Question: I have a curiosity about the facebook site. Why is wireframe used on the loading screen (loader view) to each post? Is there any reason for this? Have any relation with <URL> proposed by Brad Frost?
See the wireframe image for a facebook post:

This behavior has in several applications and libs (eg.: <URL>.
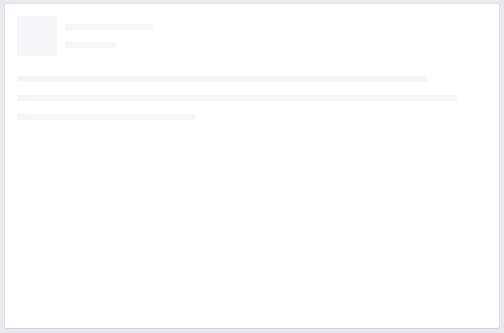
Answer: "... By giving some indication of what is going on and giving visual stimulus the user feels immediately more comfortable and less likely to leave. This is exactly like putting a progress bar on a long action. Apart from the fact it's some fancy polish, it's great usability. I think this feature is better than your average loading symbol because it actually feels like the content is almost there."
Explains the <URL>
"..Skeleton pattern as alternative to loading spinner. A skeleton screen is essentially a blank version of a page into which information is gradually loaded. This creates the sense that things are happening immediately as information is incrementally displayed on the screen.
With a skeleton screen, the focus is on content being loaded not the fact that its loading and that's real progress."
Proposed by <URL>.